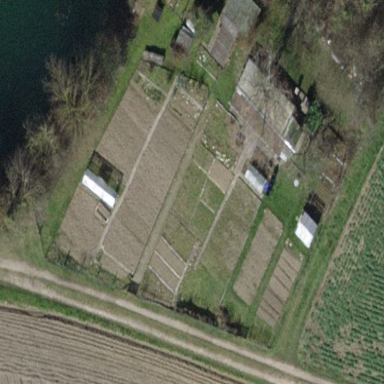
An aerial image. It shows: Allotments area.